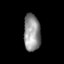
Tissue: skin
Cell type: Epithelial cells
Senescence score: 0.2796
Nuclear area (px): 605
Mean DAPI intensity: 145.547